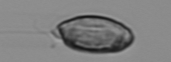
Label: Katodinium_or_Torodinium